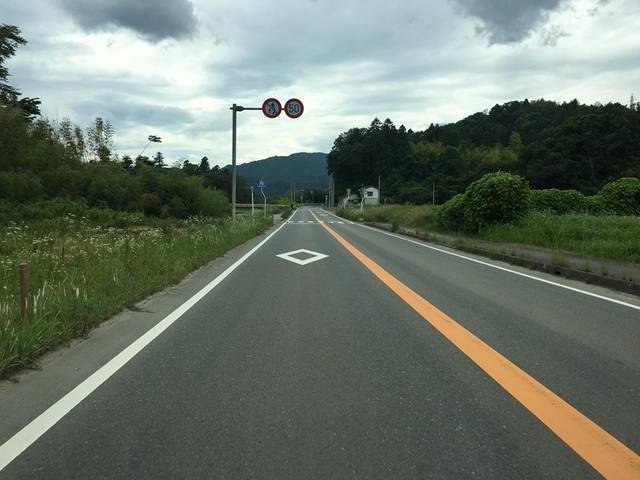
Region: Japan
Coordinates: 37.777, 140.89